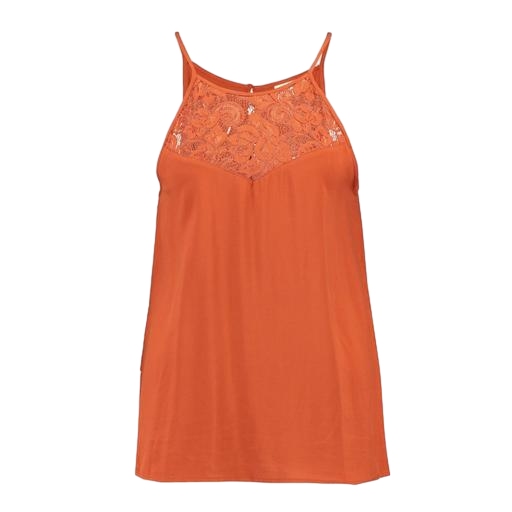
multicolor vila brown lace detail cami, orange fwrd exclusive top, multicolor vero moda rust high neck blouse, white background